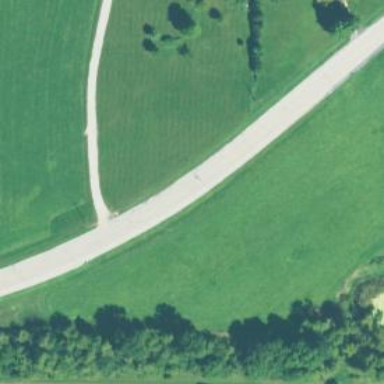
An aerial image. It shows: Tertiary road.